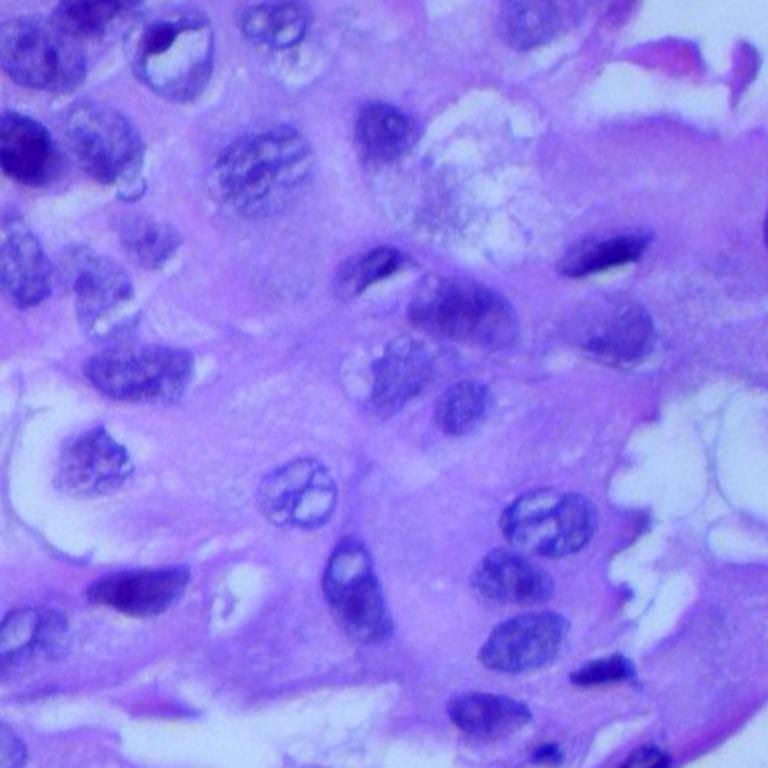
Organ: lung
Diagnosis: adenocarcinomas